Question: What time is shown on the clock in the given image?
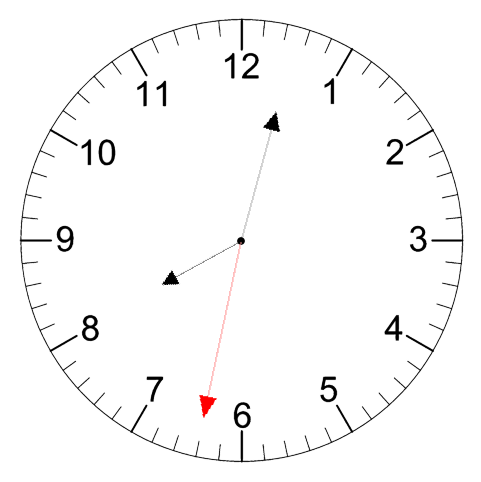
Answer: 08:02:32